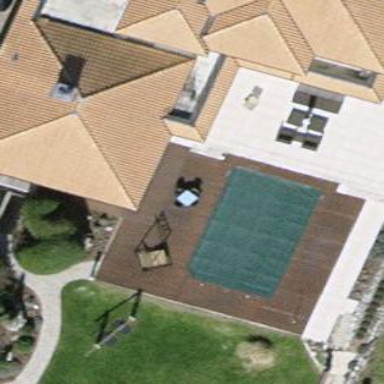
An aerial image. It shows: Swimming pool located in leisure land.